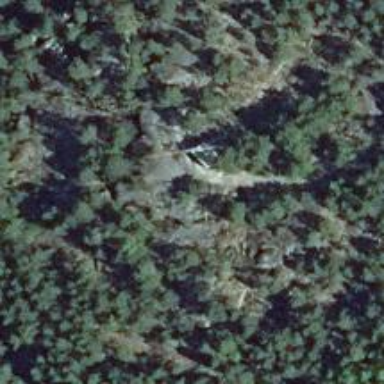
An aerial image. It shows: Landscape dominated by bare rock.